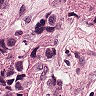
Metastatic tissue present: yes